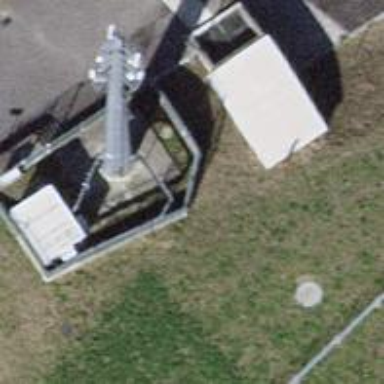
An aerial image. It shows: Communication tower.